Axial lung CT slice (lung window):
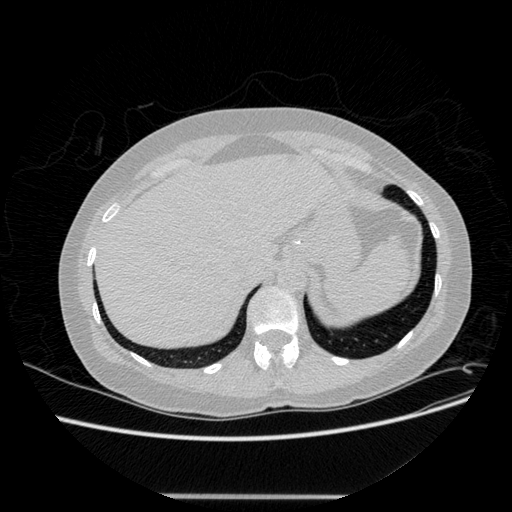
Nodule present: no